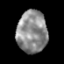
Tissue: prostate
Cell type: Epithelial cells
Senescence score: 0.311
Nuclear area (px): 1253
Mean DAPI intensity: 140.303